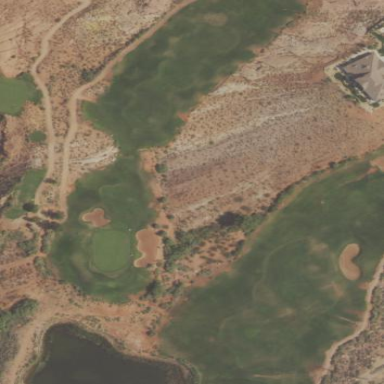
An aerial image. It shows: Rough area on grassy golf course.